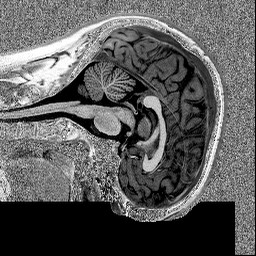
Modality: MP2RAGE
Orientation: sagittal
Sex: male